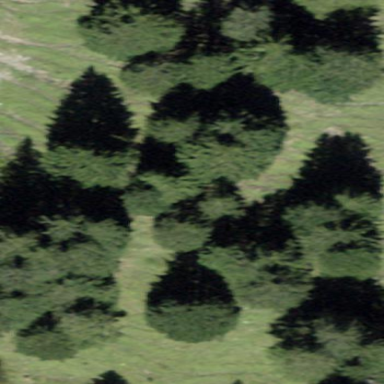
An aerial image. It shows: Forest area.